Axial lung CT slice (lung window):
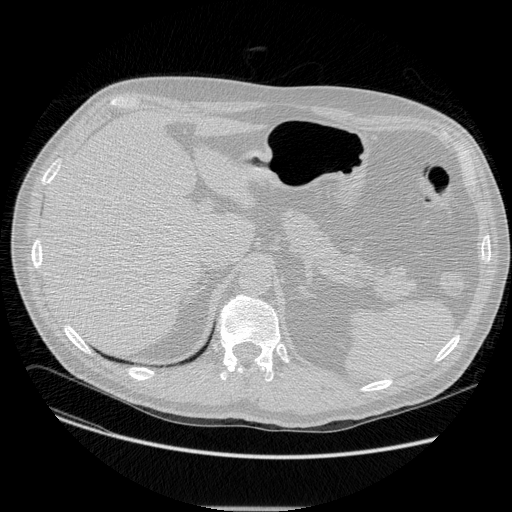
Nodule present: no